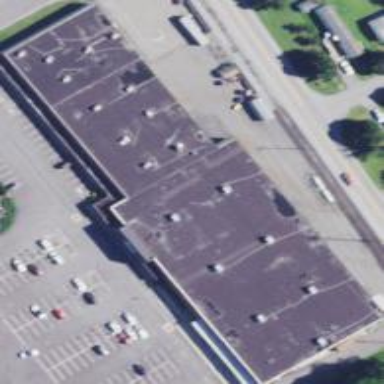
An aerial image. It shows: Retail building.